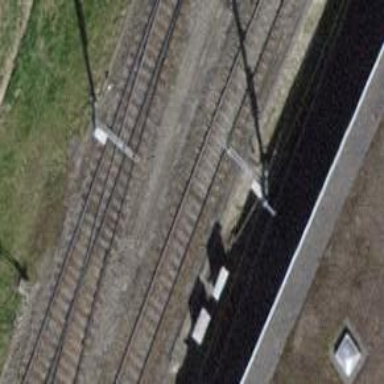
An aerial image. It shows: Railway track with contact lines for electrification.